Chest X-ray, AP view. Patient: 16 years old, sex F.
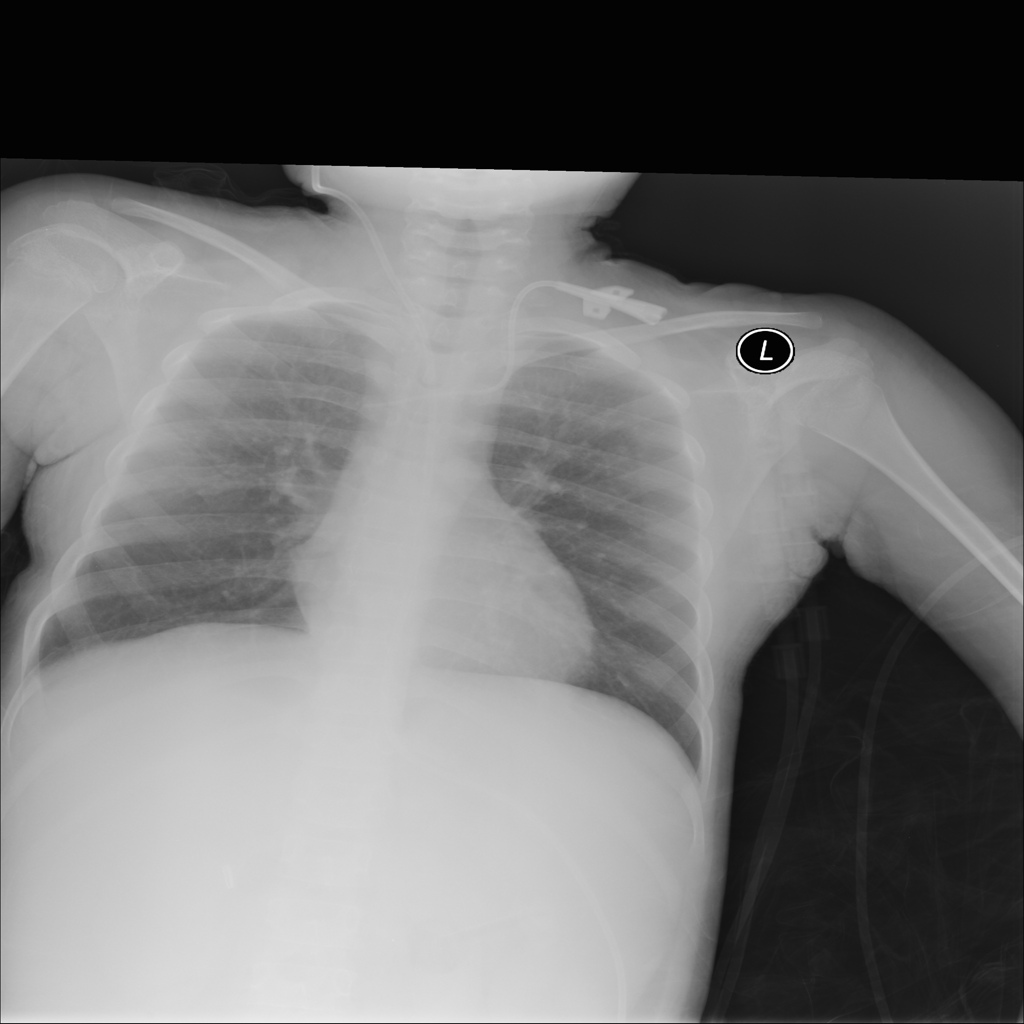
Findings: No Finding